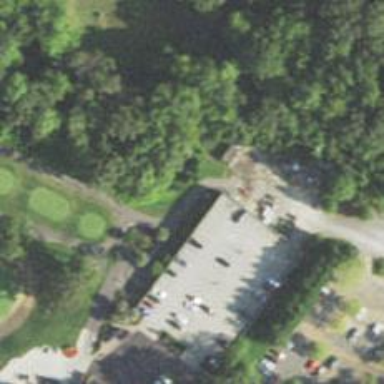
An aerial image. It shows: Service road designated as golf cart path.